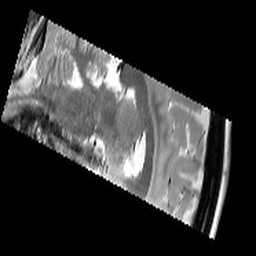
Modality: T2starw
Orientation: sagittal
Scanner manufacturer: siemens
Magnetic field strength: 3 T
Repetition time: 8.1 s
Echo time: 0.05 s